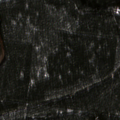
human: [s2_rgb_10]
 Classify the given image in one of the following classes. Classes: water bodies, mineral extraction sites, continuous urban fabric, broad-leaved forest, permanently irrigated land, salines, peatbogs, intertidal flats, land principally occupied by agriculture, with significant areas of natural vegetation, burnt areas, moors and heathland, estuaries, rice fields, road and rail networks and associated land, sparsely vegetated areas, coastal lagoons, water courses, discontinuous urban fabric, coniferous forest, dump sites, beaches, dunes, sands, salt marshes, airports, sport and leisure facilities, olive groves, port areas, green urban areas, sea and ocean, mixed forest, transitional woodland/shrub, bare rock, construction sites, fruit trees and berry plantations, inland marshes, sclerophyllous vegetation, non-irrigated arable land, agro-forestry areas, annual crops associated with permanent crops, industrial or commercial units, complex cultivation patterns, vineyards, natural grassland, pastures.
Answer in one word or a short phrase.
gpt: discontinuous urban fabric, coniferous forest, mixed forest, peatbogs